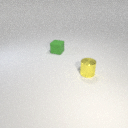
small green rubber cube to the left of small yellow metal cylinder